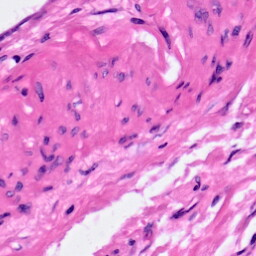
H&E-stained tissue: Pancreatic